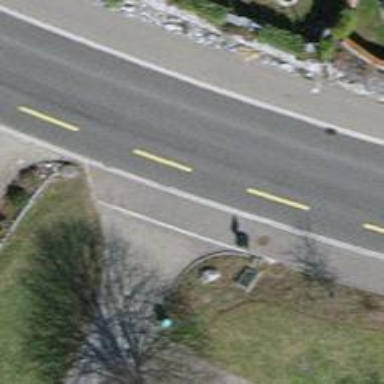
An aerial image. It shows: Tertiary road.